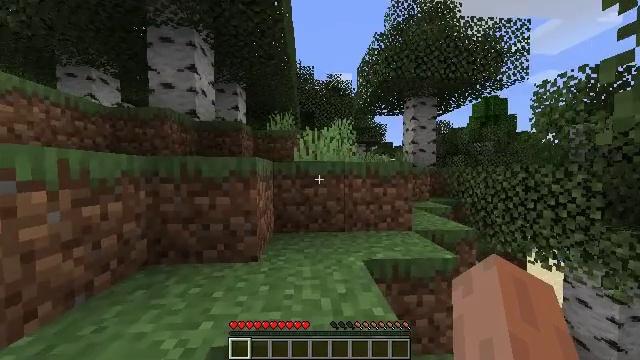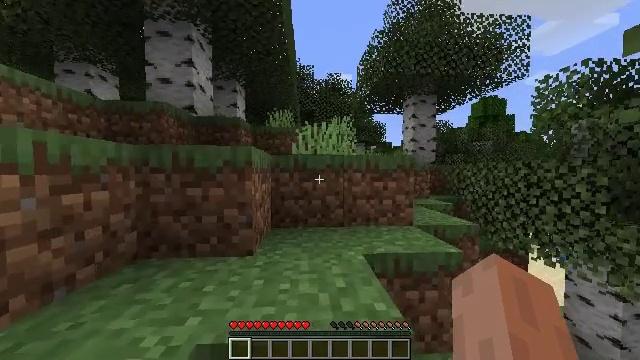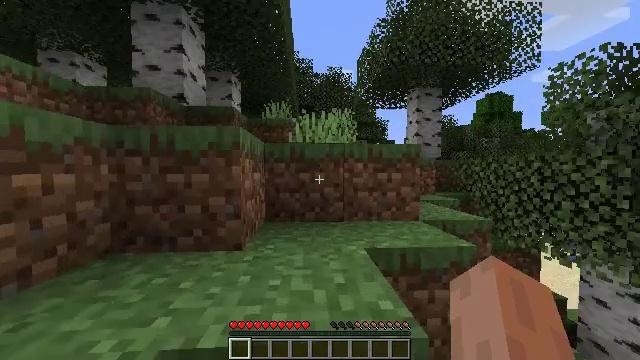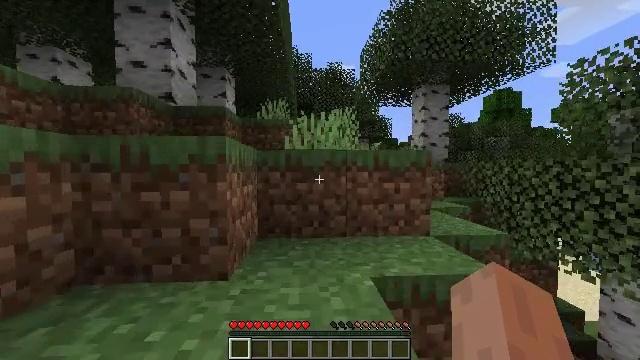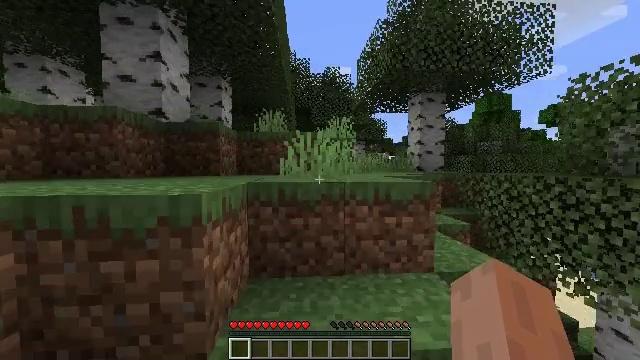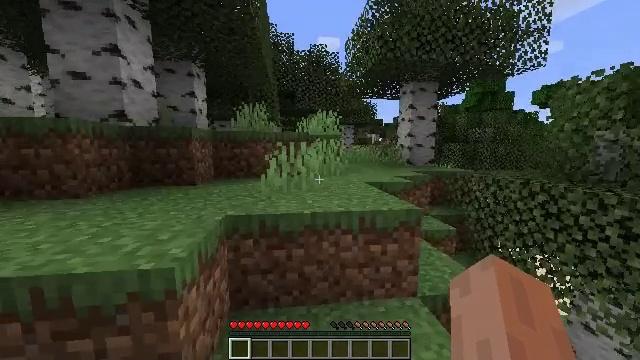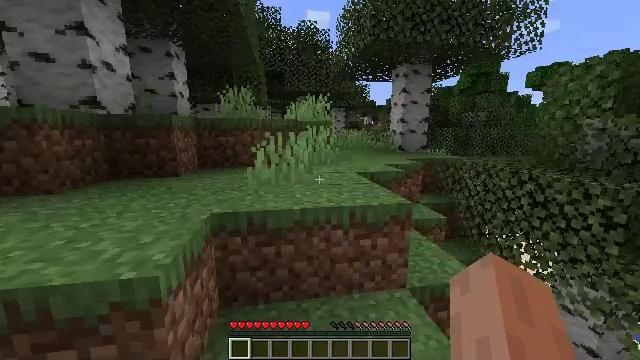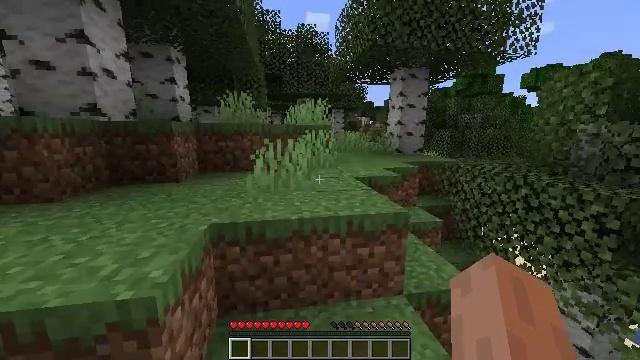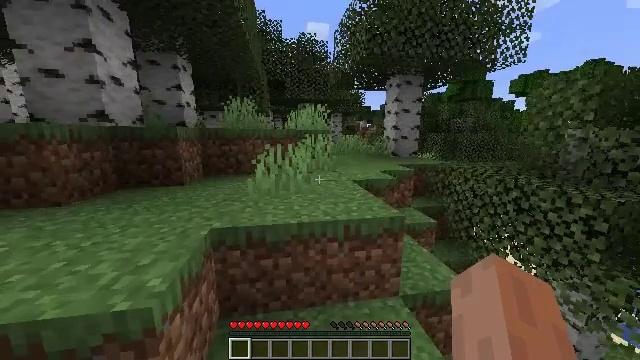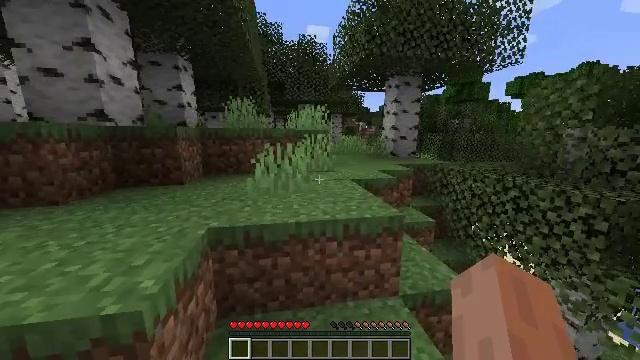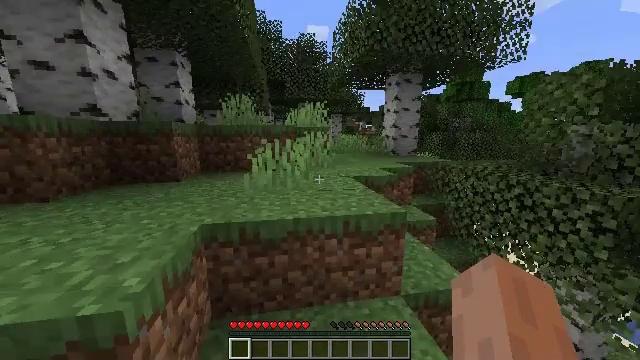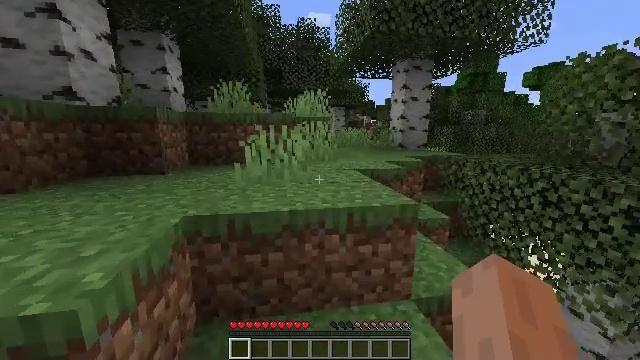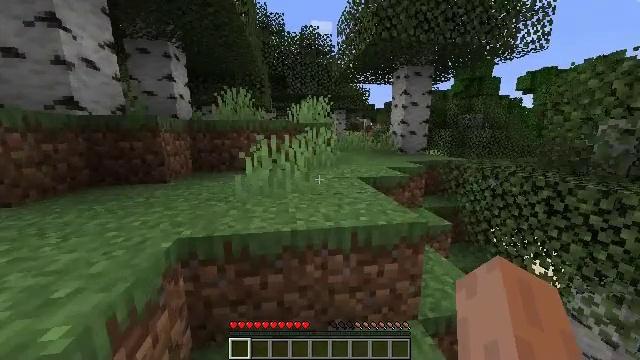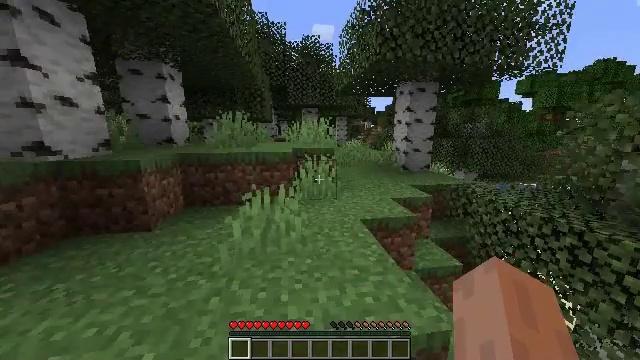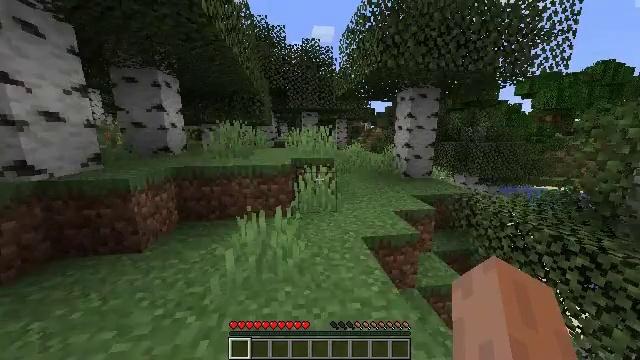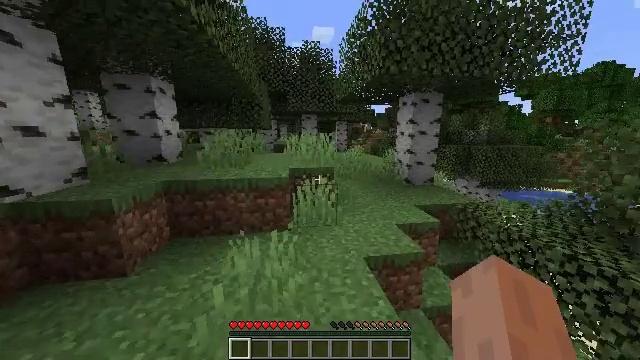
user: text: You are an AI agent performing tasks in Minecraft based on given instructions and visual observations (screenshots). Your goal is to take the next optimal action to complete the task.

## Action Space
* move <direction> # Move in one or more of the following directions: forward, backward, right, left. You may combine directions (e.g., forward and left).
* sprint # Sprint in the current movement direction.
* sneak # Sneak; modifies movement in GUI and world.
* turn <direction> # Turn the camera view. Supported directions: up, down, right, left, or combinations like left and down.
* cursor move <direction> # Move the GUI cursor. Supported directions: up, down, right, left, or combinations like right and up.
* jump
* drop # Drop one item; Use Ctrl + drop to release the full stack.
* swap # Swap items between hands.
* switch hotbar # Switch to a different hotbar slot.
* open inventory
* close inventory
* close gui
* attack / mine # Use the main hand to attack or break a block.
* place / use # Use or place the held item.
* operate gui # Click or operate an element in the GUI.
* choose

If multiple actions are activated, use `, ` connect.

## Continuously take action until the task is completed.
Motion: motion action
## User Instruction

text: Harvest the peony for decoration.
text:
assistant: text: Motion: move forward, sprint, jump
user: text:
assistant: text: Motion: move forward, sprint, jump
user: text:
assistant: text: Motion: move forward, sprint, jump
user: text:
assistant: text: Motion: move forward, sprint, jump
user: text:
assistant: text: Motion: move forward, sprint, turn right and down
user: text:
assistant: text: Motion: move forward, sprint, turn right and down
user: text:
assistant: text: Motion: move forward, sprint
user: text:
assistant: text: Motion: move forward, sprint
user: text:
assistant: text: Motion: move forward, sprint
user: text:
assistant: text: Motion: move forward, sprint, jump
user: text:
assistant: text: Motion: move forward, sprint, jump
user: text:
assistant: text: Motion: move forward, sprint, jump
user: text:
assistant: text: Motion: move forward, sprint, jump
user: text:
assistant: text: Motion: move forward, sprint, jump
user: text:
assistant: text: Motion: move forward, sprint, jump
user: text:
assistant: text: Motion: move forward, sprint
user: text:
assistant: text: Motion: move forward, sprint
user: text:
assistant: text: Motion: move forward, sprint
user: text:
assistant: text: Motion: move forward, sprint
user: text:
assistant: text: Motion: move forward, sprint
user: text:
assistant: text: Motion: move forward, sprint
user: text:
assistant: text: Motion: move forward, sprint
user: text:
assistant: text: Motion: move forward, sprint
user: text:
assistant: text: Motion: move forward, sprint
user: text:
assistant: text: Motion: move forward, sprint
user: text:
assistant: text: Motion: move forward, sprint
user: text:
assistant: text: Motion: move forward and move right, sprint
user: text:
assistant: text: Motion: move forward and move right, sprint
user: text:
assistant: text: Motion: move forward and move right, sprint
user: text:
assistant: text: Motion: move forward and move right, sprint